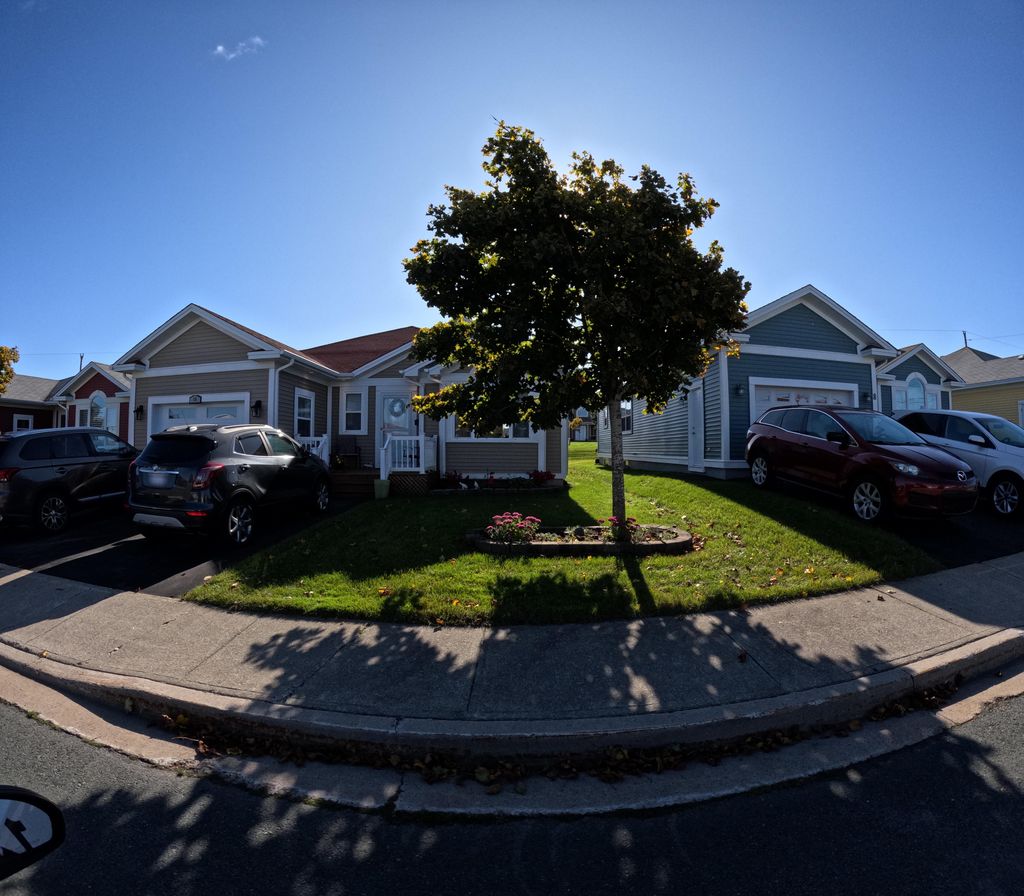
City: st_johns